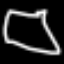
Label: square